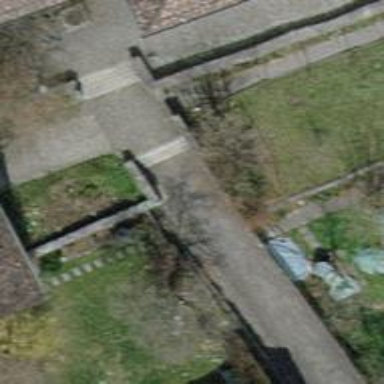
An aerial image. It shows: Stone steps along the road.